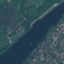
Land use / land cover: River